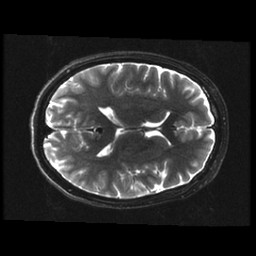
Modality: T2w
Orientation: axial
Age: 17
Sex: female
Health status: ill
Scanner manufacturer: ge
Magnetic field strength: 3 T
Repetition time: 7.5 s
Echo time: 0.1015 s